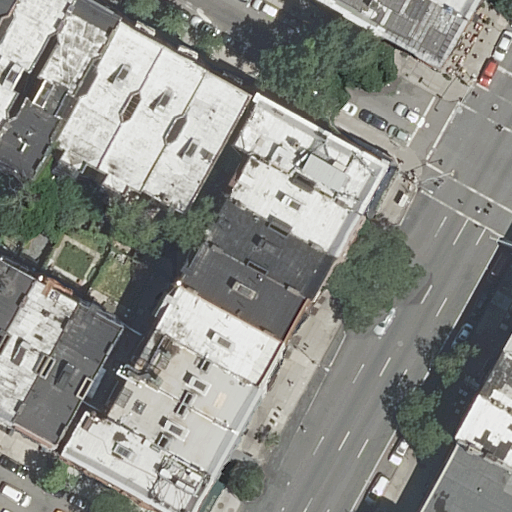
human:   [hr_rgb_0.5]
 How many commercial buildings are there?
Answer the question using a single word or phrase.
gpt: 0

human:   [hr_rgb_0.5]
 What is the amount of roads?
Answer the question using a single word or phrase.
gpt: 4

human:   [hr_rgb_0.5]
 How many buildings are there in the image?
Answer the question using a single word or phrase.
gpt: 23

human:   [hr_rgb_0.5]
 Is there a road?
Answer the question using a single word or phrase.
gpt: yes

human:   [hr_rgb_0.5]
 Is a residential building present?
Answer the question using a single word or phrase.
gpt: yes

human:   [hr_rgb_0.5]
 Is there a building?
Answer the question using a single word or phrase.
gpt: yes

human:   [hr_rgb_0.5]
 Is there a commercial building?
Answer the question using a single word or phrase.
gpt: no

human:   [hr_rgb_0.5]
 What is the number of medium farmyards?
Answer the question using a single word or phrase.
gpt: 0

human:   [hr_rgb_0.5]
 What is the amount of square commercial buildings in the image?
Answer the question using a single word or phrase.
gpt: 0

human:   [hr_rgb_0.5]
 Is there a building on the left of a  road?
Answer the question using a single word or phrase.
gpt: yes

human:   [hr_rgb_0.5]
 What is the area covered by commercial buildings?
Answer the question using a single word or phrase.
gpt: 0m2

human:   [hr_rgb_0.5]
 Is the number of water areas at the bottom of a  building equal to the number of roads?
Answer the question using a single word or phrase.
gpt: no

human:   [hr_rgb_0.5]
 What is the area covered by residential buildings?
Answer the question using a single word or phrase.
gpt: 5004m2

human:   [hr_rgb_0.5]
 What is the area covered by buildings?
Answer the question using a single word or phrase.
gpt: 5004m2

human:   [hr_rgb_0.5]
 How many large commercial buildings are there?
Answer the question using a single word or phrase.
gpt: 0

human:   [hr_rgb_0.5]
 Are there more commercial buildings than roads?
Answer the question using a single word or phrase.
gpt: no

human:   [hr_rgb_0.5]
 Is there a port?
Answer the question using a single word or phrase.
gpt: no

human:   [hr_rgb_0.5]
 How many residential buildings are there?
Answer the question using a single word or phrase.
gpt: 23

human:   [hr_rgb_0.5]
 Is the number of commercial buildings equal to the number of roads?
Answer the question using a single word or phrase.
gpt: no

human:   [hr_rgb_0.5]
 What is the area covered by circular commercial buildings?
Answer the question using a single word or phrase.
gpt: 0m2

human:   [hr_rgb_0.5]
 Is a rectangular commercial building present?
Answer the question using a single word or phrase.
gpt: no

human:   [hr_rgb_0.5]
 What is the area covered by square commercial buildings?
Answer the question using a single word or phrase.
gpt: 0m2

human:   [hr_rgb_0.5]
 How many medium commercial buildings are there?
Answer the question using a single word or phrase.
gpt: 0

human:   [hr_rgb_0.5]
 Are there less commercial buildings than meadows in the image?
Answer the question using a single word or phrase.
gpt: no

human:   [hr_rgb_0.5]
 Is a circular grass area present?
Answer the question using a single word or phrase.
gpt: no

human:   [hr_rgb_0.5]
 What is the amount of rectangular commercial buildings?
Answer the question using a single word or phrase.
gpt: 0

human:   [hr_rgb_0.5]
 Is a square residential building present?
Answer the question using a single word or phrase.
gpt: no

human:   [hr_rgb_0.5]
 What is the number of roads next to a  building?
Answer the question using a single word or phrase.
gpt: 4

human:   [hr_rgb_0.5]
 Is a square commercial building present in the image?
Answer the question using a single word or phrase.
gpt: no

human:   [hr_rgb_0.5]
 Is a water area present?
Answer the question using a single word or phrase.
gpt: no

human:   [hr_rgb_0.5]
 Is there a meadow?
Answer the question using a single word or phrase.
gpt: no

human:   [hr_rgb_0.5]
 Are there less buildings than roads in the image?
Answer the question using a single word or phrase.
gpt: no

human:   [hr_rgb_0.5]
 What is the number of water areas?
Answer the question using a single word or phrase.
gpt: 0

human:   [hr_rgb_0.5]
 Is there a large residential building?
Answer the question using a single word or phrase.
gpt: no

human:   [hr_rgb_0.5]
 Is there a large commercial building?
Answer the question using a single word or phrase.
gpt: no

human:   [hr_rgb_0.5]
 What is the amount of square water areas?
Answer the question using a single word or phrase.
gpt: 0

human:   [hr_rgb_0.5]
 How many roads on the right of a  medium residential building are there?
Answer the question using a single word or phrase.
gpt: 3

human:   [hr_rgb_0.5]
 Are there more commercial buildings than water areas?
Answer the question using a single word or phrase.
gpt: no

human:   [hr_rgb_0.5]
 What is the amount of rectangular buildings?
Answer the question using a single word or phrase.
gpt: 19

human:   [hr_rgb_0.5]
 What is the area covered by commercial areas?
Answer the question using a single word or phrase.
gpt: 0m2

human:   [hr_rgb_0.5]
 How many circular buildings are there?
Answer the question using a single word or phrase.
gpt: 0

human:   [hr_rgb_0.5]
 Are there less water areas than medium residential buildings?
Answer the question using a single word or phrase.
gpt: yes

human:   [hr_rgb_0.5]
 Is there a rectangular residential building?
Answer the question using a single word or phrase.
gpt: yes

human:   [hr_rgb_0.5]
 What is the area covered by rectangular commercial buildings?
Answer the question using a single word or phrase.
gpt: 0m2

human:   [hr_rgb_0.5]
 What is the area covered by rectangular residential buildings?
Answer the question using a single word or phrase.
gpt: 3833m2

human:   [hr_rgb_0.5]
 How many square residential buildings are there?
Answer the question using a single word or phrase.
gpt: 0

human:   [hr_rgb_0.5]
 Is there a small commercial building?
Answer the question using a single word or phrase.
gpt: no

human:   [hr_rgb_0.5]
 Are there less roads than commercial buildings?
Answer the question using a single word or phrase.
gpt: no

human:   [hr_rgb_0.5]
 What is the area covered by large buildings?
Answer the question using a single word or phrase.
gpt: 0m2

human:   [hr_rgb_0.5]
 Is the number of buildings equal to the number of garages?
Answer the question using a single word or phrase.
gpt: no

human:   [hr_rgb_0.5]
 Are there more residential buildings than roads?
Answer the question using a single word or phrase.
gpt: yes

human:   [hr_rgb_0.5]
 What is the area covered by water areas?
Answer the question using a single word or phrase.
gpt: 0m2

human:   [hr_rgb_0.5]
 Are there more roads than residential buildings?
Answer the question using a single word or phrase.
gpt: no

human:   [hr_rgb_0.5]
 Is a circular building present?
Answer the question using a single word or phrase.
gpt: no

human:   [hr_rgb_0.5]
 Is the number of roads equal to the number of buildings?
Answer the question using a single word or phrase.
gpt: no

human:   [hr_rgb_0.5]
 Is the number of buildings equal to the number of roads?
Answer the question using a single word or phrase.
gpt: no

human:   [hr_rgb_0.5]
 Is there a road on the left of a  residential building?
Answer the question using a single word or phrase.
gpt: yes

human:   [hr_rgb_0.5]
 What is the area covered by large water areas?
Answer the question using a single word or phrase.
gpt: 0m2

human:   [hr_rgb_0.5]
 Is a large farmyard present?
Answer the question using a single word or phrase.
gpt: no

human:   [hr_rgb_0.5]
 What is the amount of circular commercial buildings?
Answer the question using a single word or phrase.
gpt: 0

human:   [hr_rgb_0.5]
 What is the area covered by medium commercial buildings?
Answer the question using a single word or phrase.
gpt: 0m2

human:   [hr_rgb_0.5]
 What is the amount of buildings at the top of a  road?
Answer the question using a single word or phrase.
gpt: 20

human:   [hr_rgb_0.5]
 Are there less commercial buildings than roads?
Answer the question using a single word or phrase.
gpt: yes

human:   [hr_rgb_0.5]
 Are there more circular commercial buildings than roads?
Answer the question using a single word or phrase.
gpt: no